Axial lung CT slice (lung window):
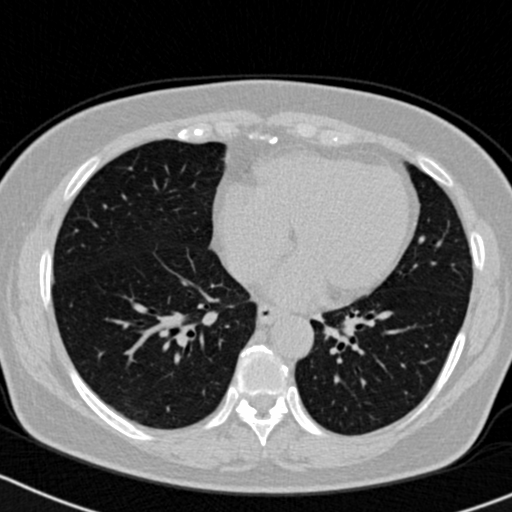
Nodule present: no